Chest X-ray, PA view. Patient: 55 years old, sex F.
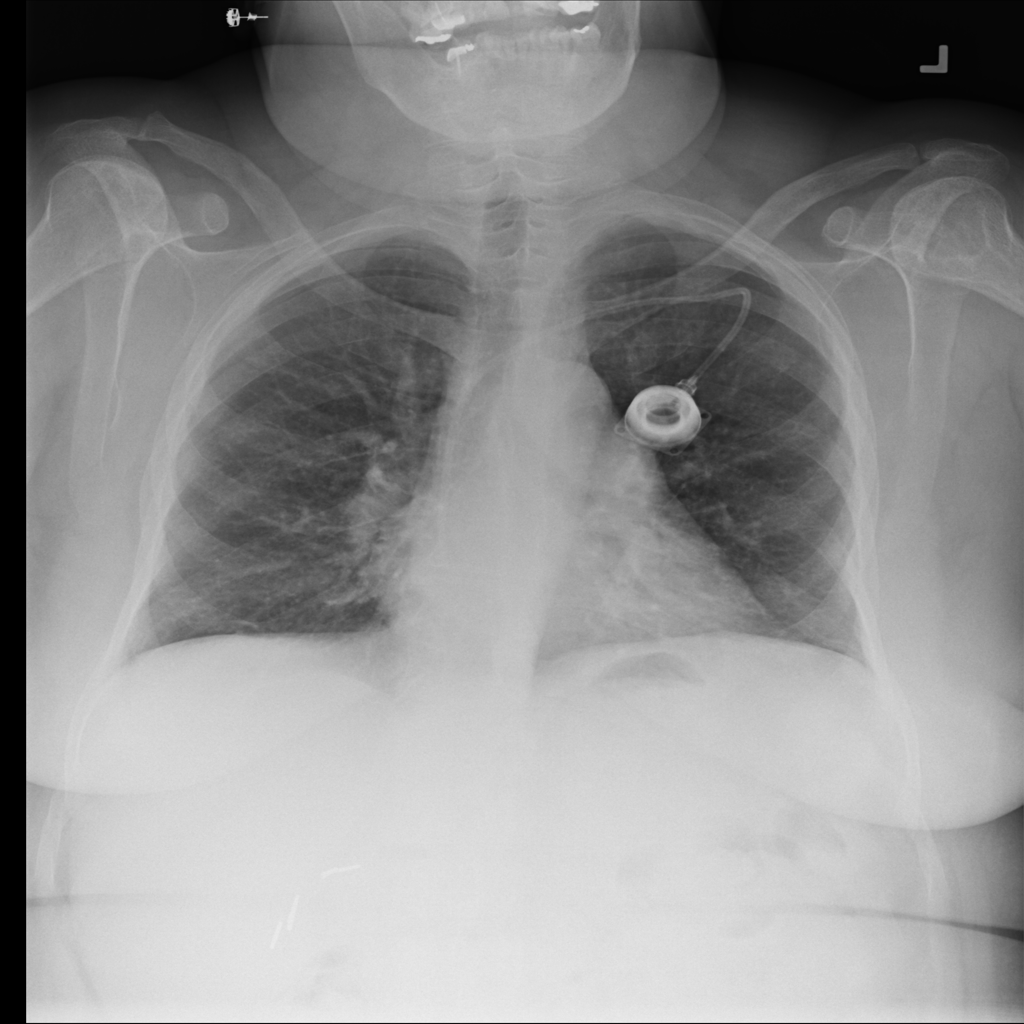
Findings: No Finding